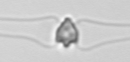
Label: Chaetoceros_didymus